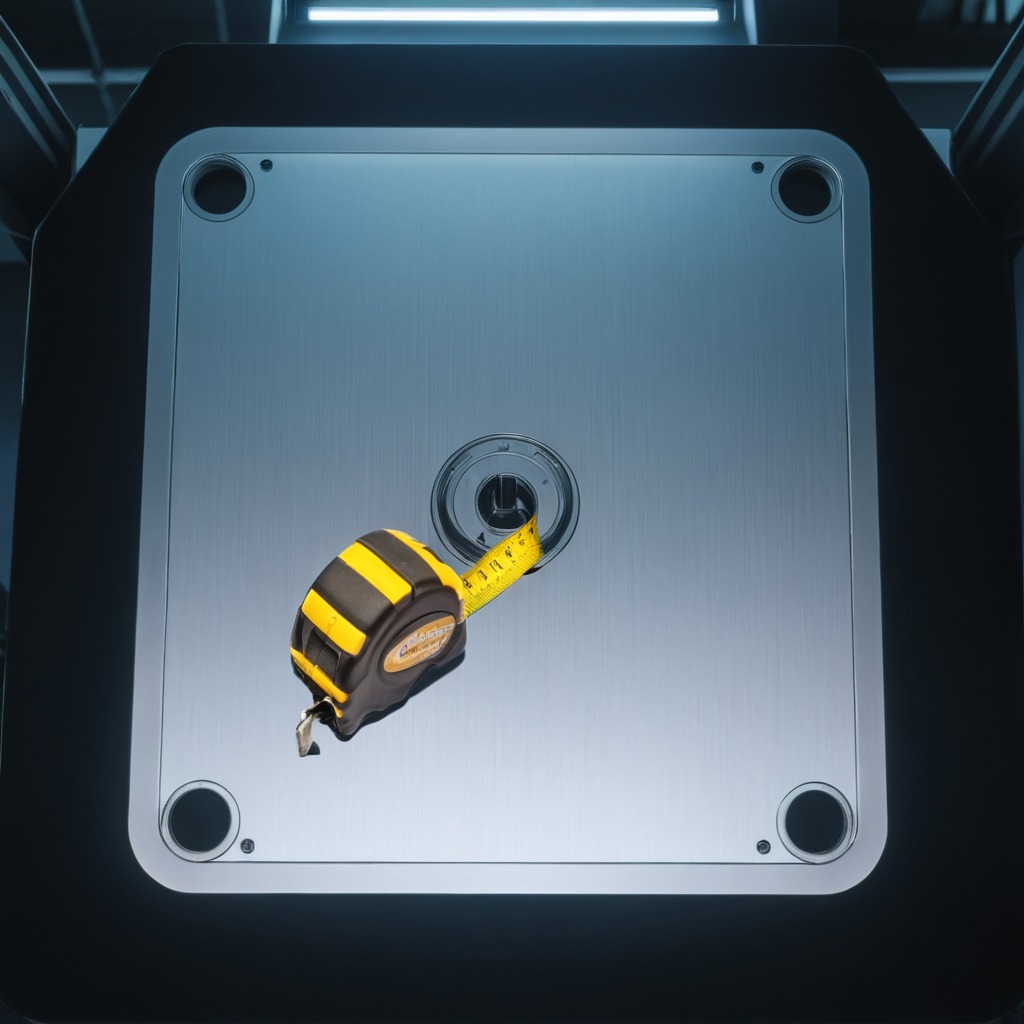
A measuring tape lies on a metal table in a machine shop under fluorescent lights.